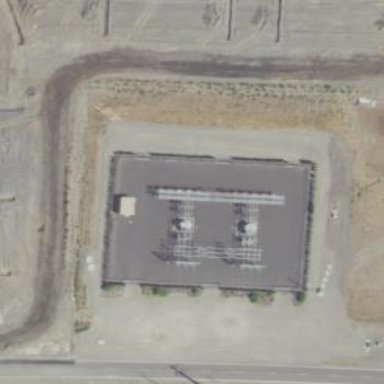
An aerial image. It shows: Power substation.